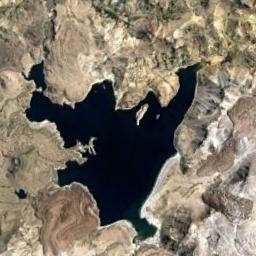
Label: lake